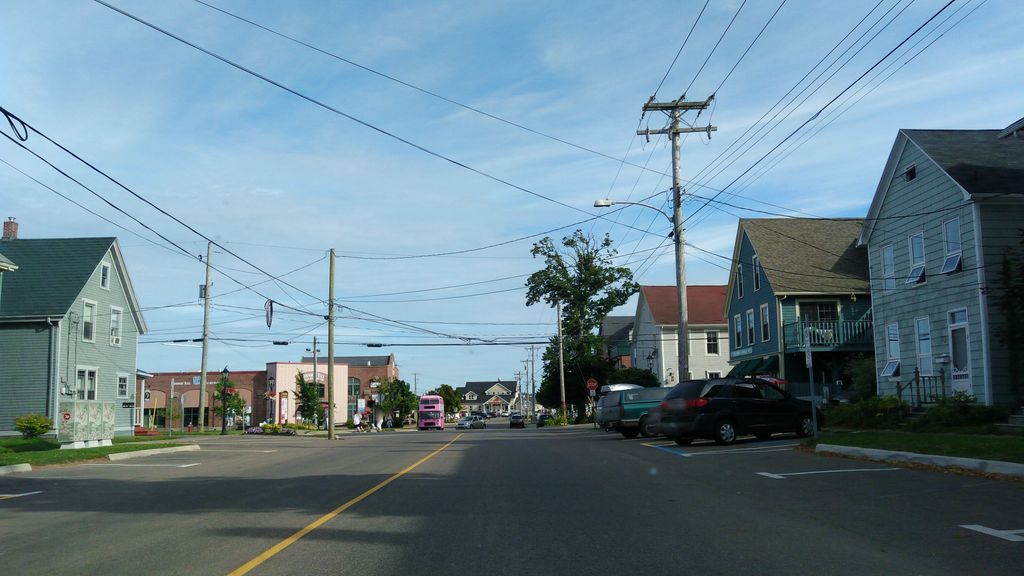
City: charlottetown